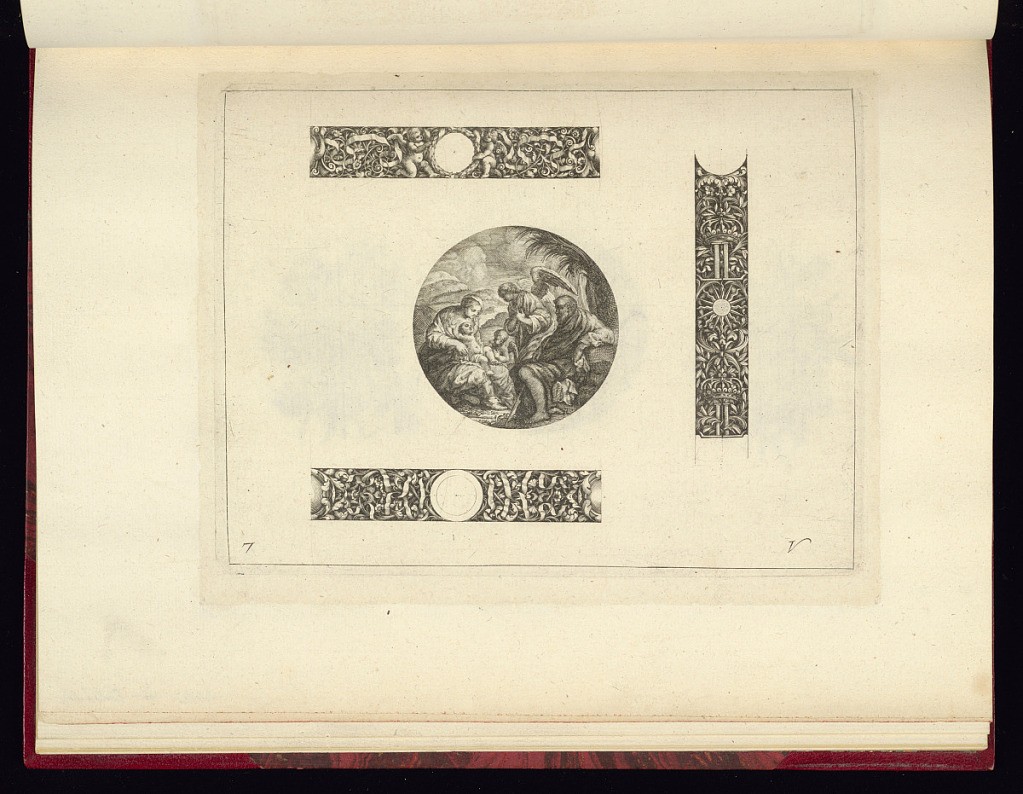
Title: Designs for a Watchcase Lid or Medallion and Friezes
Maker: Jacques Vauquer, French, 1621–1686
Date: ca. 1660-70
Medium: Engraving on laid paper
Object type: Print
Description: An ornament print with a central design for a medallion or the lid of a circular watchcase depicting a New Testament Biblical scene with Mary, Joseph and the baby Jesus with two winged angels in a landscape with a palm tree to the right, probably during their flight into Egypt. The roundel is flanked by three frieze designs featuring cartouches, scrolling acanthus leaves, ribbons, flowers, crowns, a sun, and putti. The plate is numbered and signed.